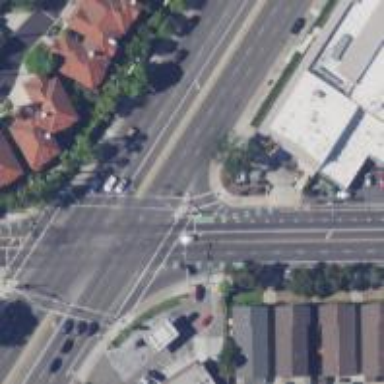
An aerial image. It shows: Footway located on traffic island.